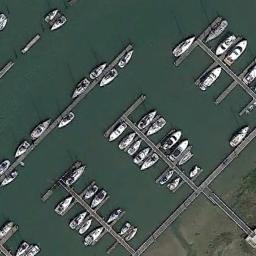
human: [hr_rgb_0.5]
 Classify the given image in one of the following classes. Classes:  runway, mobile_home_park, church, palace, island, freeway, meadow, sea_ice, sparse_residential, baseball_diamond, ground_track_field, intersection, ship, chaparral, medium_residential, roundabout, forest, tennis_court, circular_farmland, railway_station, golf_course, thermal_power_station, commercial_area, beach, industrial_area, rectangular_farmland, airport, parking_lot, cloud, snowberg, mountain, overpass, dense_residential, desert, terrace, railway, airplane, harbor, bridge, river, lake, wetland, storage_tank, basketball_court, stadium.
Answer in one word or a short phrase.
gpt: harbor